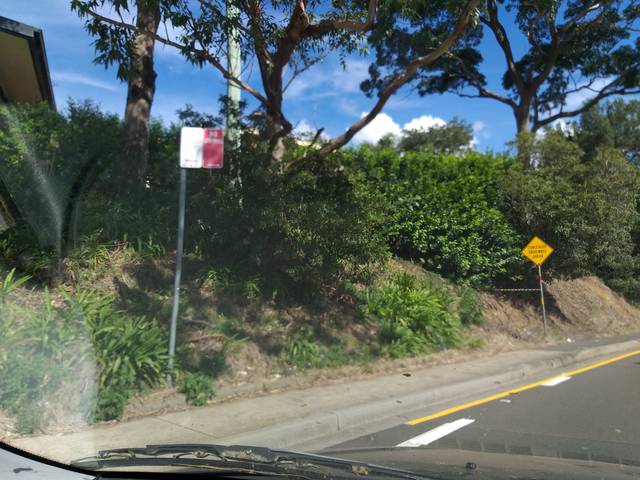
Region: Australia
Coordinates: -34.428, 150.869